Interaction volume radius: 5 \u00c5
Interaction volume height: 30 \u00c5
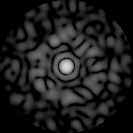
Disorder parameter: 0.8376